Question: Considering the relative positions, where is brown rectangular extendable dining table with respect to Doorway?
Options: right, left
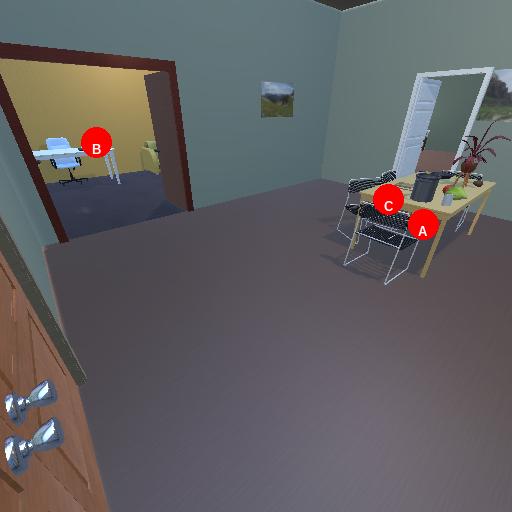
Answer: right